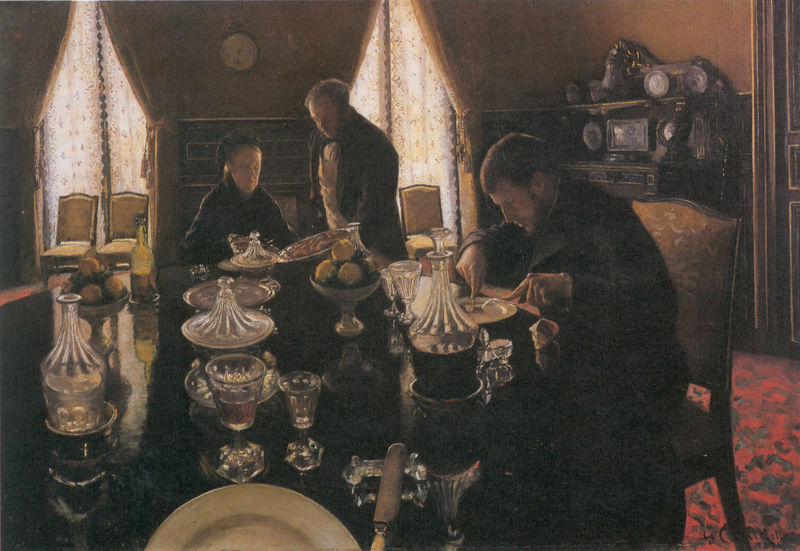
Titel: Déjeuner, Mittagessen
Künstler: Gustave Caillebotte
Standort: Paris
Institution: (Privatbesitz)
Schlagwörter: blau, dunkel, gemälde, hand, mann, schatten, wasser, weiß, frauen, gelb, menschen, abend, blumen, braun, degas, fenster, frankreich, frau, getränk, glas, grau, hell, kleid, licht, männer, ohr, raum, schwarz, stuhl, stühle, szene, tisch, tür, zimmer, ölbild, dame, obst, rot, muster, ornament, teppich, alt, bart, flasche, flaschen, getränke, gläser, trinken, wand, alte, diener, kleidung, mensch, messer, schale, schüssel, silber, tablett, teller, innenraum, möbel, vorhang, öl, morgen, spiegelung, sonne, interieur, kelch, realismus, sessel, familie, innen, mutter, paar, genre, szenerie, amphore, früchte, apfel, äpfel, schrank, wohnzimmer, düster, genrebild, farben, sonnenlicht, mauer, farbe, tag, monochrom, caillebotte, querformat, essen, tafel, wein, gardine, gardinen, polster, salon, vorhänge, glanz, uhr, esszimmer, platte, ölfarbe, ölfarben, wände, griff, becher, gefäß, alter, greis, porzellan, tageslicht, wasserglas, geschirr, orden, tischplatte, mahl, mahlzeit, biedermeier, karaffe, anrichte, gedeckt, abendessen, obstschale, besteck, mauern, butler, schneiden, greisin, schüsseln, zitrone, sekretär, gepolstert, polsterstuhl, schatulle, porzelan, gefäße, kelche, zitronen, wanduhr, sujet, bediensteter, karaffen, gebrochen, trank, stuh, stuhle, weinkaraffe, sohne, schatullen, lakai, degasse, messerbank, messerbänkchen, scneiden, tulpenteppisch, wasserkaraffe, dunkles zimmer